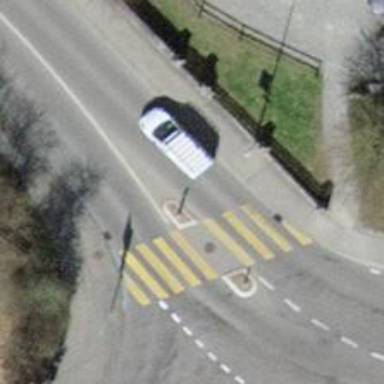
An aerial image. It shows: Marked footway with zebra crossing and crossing island. The surface of the footway is asphalt.